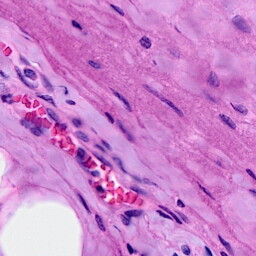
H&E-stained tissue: Breast